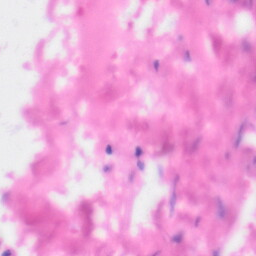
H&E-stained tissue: Kidney